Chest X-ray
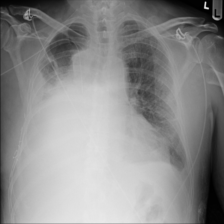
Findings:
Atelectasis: negative
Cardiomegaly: negative
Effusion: positive
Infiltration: negative
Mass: negative
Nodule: negative
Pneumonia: negative
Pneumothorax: negative
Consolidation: negative
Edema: negative
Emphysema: negative
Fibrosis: negative
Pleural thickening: negative
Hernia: negative